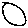
Label: circle